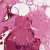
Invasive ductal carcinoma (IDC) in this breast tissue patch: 0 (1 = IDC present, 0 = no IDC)